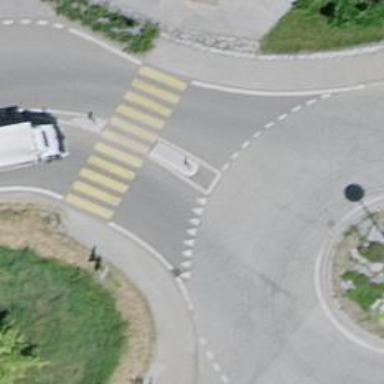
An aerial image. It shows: Traffic calming island.